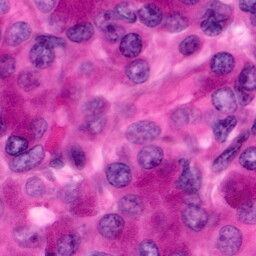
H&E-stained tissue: Pancreatic